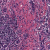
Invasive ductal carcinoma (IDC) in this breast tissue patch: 1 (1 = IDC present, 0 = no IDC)